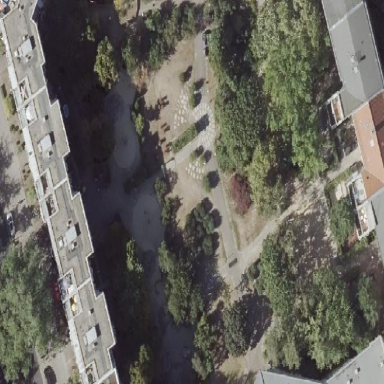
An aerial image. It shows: Playground area for leisure land.